Question:
The new official Twitter for iOS app changes statusbar just like in the picture above. How to implement such a feature?
<URL>]
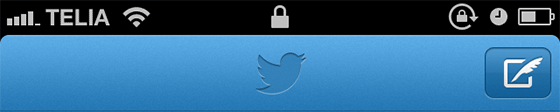
Answer: Here's how I do it in my app with a rotating animation:
'''
-(void)showStatusBarMessage:(NSString *)message hideAfter:(NSTimeInterval)delay
{
__block UIWindow *statusWindow = [[UIWindow alloc] initWithFrame:[UIApplication sharedApplication].statusBarFrame];
statusWindow.windowLevel = UIWindowLevelStatusBar + 1;
UILabel *label = [[UILabel alloc] initWithFrame:statusWindow.bounds];
label.textAlignment = UITextAlignmentCenter;
label.backgroundColor = [UIColor blackColor];
label.textColor = [UIColor grayColor];
label.font = [UIFont boldSystemFontOfSize:13];
label.text = message;
[statusWindow addSubview:label];
[statusWindow makeKeyAndVisible];
label.layer.transform = CATransform3DMakeRotation(M_PI * 0.5, 1, 0, 0);
[UIView animateWithDuration:0.7 animations:^{
label.layer.transform = CATransform3DIdentity;
}completion:^(BOOL finished){
double delayInSeconds = delay;
dispatch_time_t popTime = dispatch_time(DISPATCH_TIME_NOW, delayInSeconds * NSEC_PER_SEC);
dispatch_after(popTime, dispatch_get_main_queue(), ^(void){
[UIView animateWithDuration:0.5 animations:^{
label.layer.transform = CATransform3DMakeRotation(M_PI * 0.5, -1, 0, 0);
}completion:^(BOOL finished){
statusWindow = nil;
[[[UIApplication sharedApplication].delegate window] makeKeyAndVisible];
}];
});
}];
}
'''
I have it in a category on UIViewController to use it from whatever controller in the app.
Needs 'QuartzCore.framework' to be referenced and '#import <QuartzCore/QuartzCore.h>' to be added.